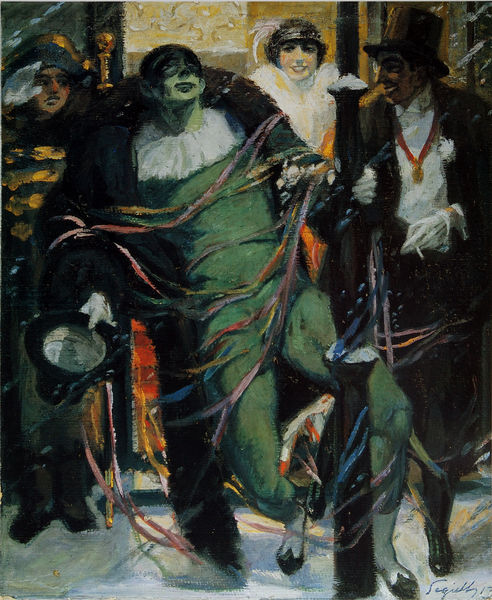
Titel: Faschingsheimgang
Künstler: Paul Segieth
Standort: Süddeutschland
Institution: Privatbesitz
Schlagwörter: blau, feder, gemälde, mann, weiß, grün, menschen, abend, bunt, fenster, frau, handschuh, handschuhe, hut, hüte, männer, schwarz, tür, boa, dame, haus, rot, schnee, fest, malerei, party, zylinder, betrunken, feier, diener, federn, kragen, mensch, halskrause, signatur, öl, gold, kostüm, mantel, schuhe, kette, türe, winter, hat, men, people, red, white, hotel, black, collar, green, lady, painting, verkleidung, woman, lachen, eingang, maske, abschied, clown, uniform, fasching, orden, zigarette, man, sturz, general, street, ribbon, suit, snow, medaille, bänder, coat, fur, gamaschen, karneval, falling, harlekin, door, scene, smiling, feast, festival, pierrot, silvester, clowns, arlequin, carnival, cigarett, cigarette, drunk, flapper, gentleman, gloves, guard, halloween, harlequin, jester, lametta, luftschlagen, luftschlangen, magic, mardigras, mask, masquerade, medal, new year' eve, organge, ribbons, salutation, salute, schneesturm, sidewalk, smoking, top hat, tricot, twenties, urban, valet, zigaretten